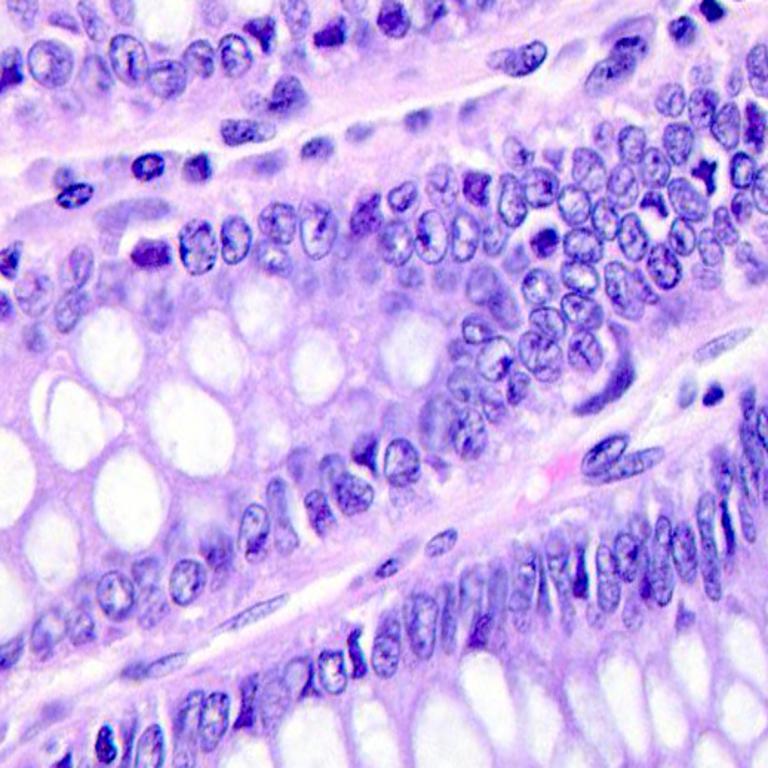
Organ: colon
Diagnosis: benign